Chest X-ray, AP view. Patient: 43 years old, sex M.
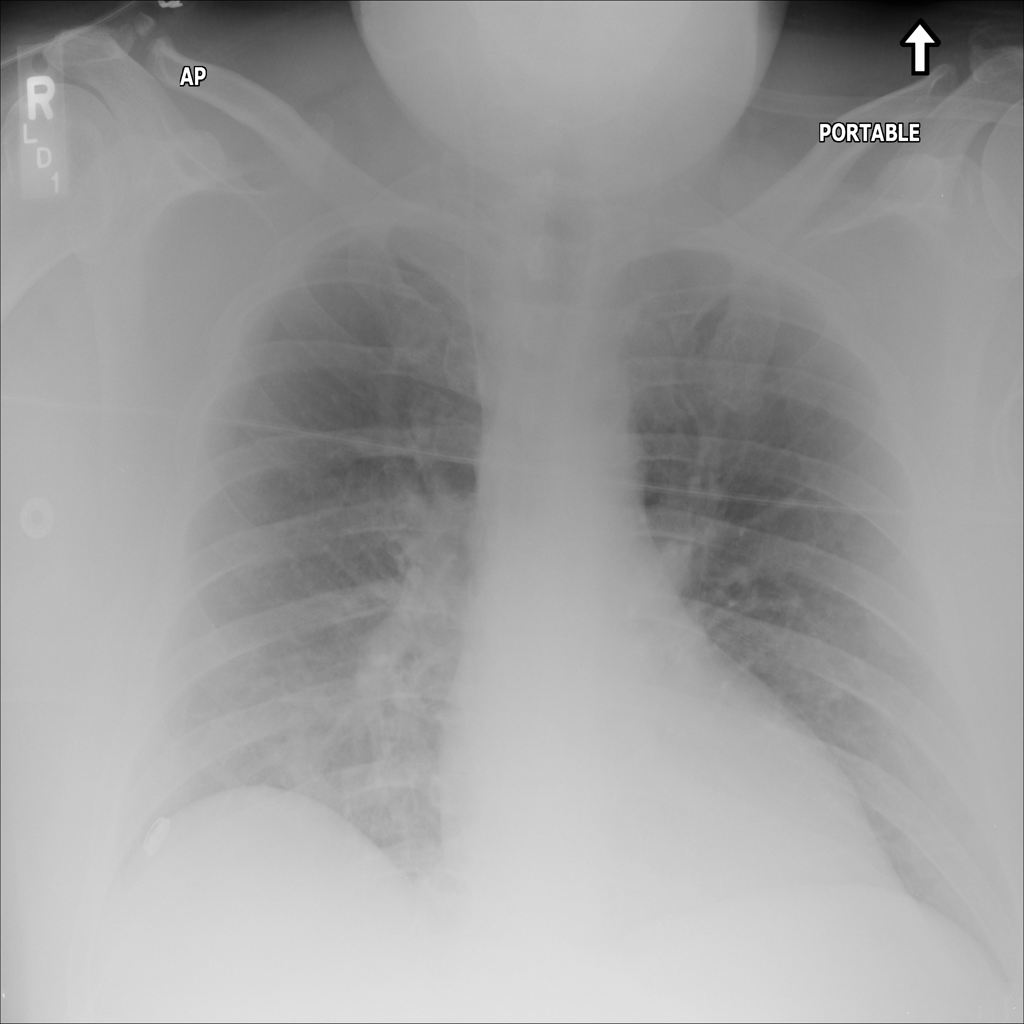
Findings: No Finding